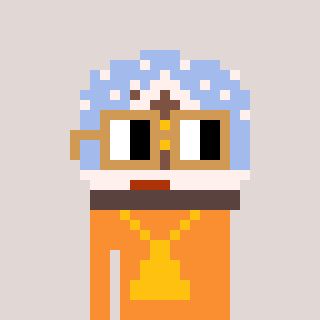
a pixel art character with square brown glasses, a snow globe-shaped head and a orange-colored body on a warm background